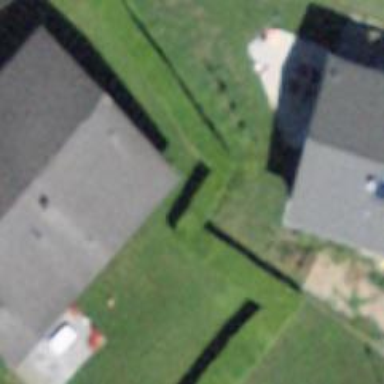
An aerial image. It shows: Hedge acting as barrier.